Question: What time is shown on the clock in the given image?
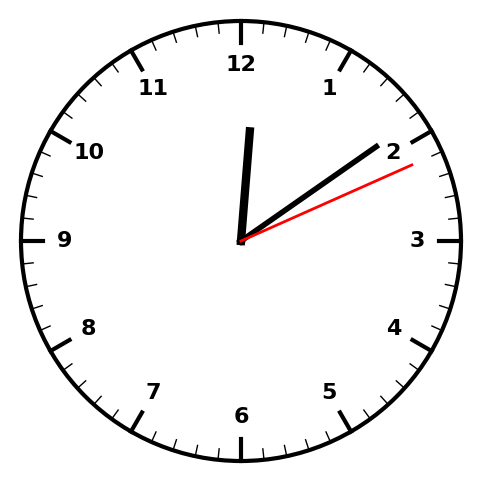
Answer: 12:09:11